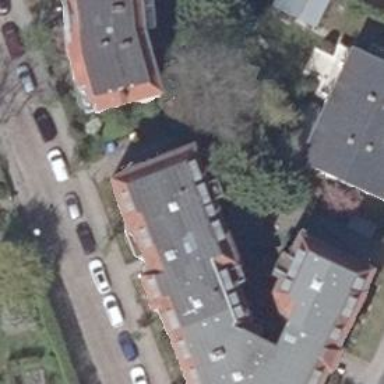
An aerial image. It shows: Residential building.